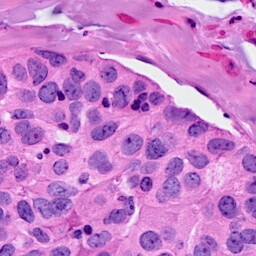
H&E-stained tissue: Breast